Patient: sex F, age 32
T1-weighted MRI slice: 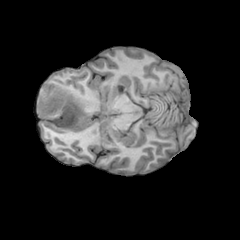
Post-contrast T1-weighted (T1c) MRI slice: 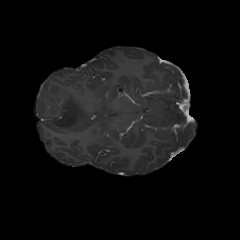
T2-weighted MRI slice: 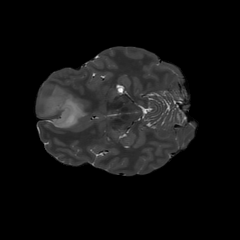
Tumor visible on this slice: yes
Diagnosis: Astrocytoma, IDH-mutant
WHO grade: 3